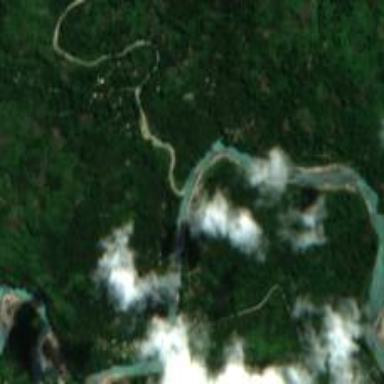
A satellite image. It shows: Beautiful river scene.